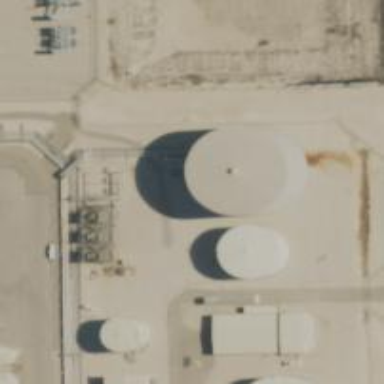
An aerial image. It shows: Storage tank that is man-made.